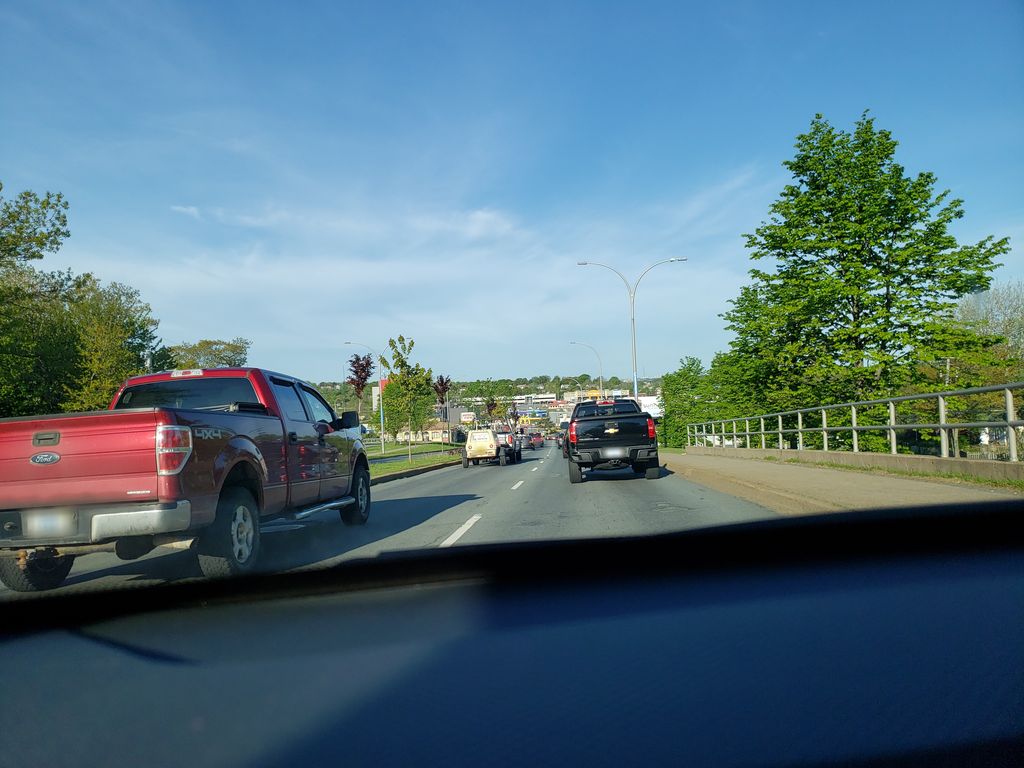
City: halifax